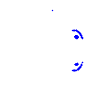
Particle: kaon